A bearing vibration time series has been folded into this square grayscale image, one row per segment of consecutive samples. Classify the bearing condition as one of: normal, inner_race, outer_race, ball.
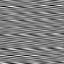
Answer: outer_race